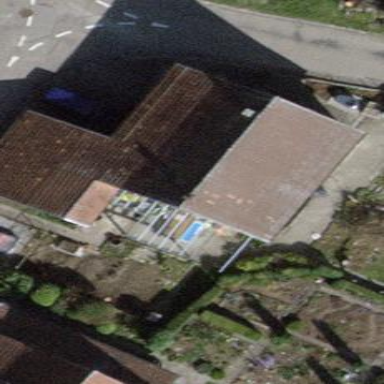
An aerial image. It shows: Terrace building.